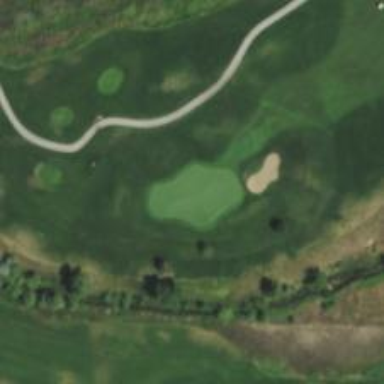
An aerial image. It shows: Golf hole.